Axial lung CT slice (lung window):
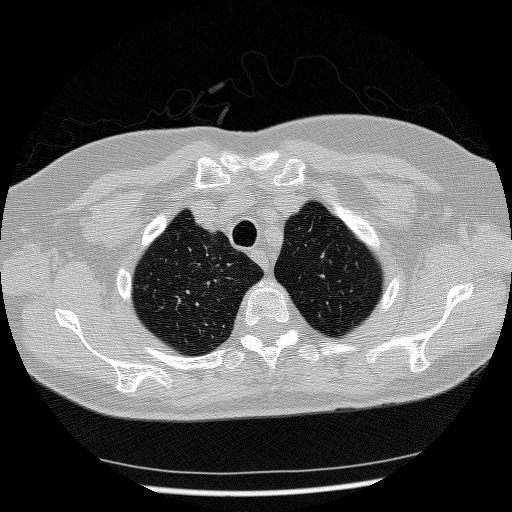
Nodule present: no